Question: So, I'm randomly generating a "world" and drawing it with pygame. That part worked perfectly fine until I decided to add something above what I already drew.
The code is as follows. What each thing is is of no consequence, but DISPLAY is the surface I'm working on, y.colour is a size 3 Tuple, y.coord is a (x,y) Tuple
'''
for x in W_Map:
for y in x:
DISPLAY.fill(y.colour, pygame.Rect(y.coord[0]-tile_size,
y.coord[1]-tile_size,
y.coord[0]+tile_size,
y.coord[1]+tile_size))
DISPLAY.fill(lime, pygame.Rect(300,300,310,310))
'''
According to the game above, this should create a lime coloured 10x10 square centered on 305x305. The result, however, is the following picture:

As you can see, the first part of the code draws the terrain perfectly, but when creating the lime square on top of what's already drawn, it goes completely crazy. The whole function is:
'''
pygame.init()
DISPLAY = pygame.display.set_mode(
(shape[0]*2*tile_size, shape[1]*2*tile_size))
DISPLAY.fill((0,0,0))
#Make and draw the Rects
for x in W_Map:
for y in x:
DISPLAY.fill(y.colour, pygame.Rect(y.coord[0]-tile_size,
y.coord[1]-tile_size,
y.coord[0]+tile_size,
y.coord[1]+tile_size))
DISPLAY.fill(lime, pygame.Rect(300,300,310,310))
'''
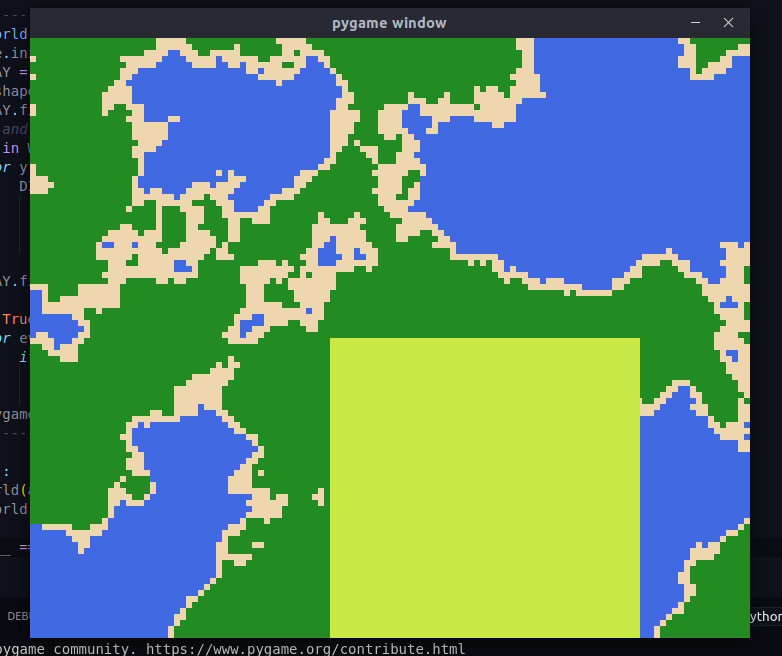
Answer: Pygame's <URL>'.
To create a 10x10 rectangle centered at '(305, 305)' you'll need to use 'pygame.Rect(300, 300, 10, 10)'. You can also create a helper function to translate size and center point to the necessary rectangle parameters:
'''
def center_rect(x, y, width, height):
return pygame.Rect(x - width / 2, y - height / 2, width, height)
'''
Then you could use this helper function like so:
'''
DISPLAY.fill(lime, center_rect(305, 305, 10, 10))
'''